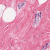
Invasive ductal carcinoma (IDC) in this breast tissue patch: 0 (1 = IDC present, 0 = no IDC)